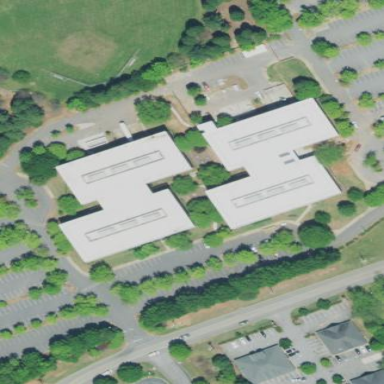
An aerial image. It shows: Commercial building.